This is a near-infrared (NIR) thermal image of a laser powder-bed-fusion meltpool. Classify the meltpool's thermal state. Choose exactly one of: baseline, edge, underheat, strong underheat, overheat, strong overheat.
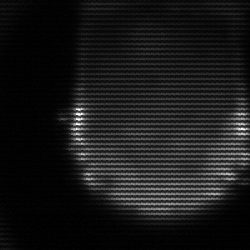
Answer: edge